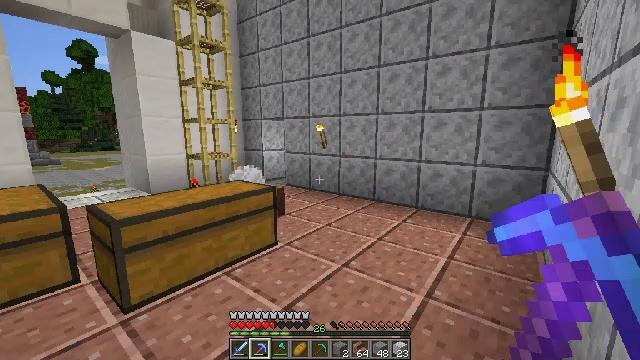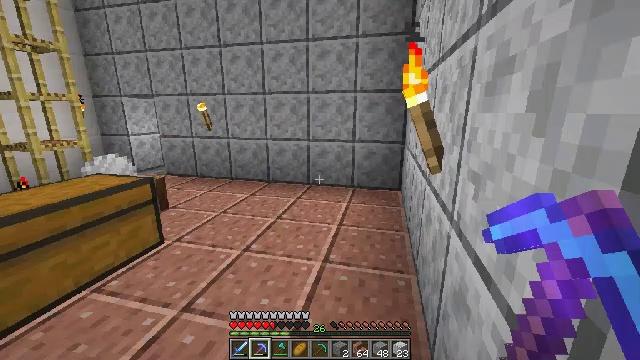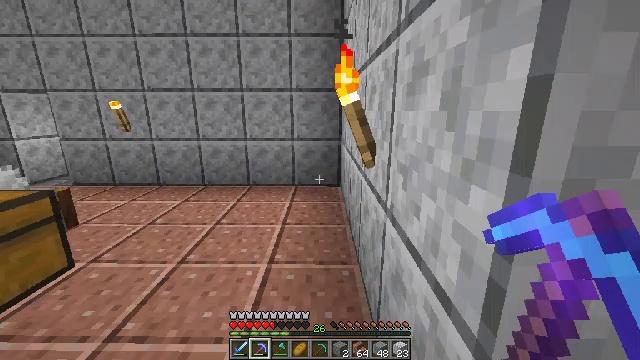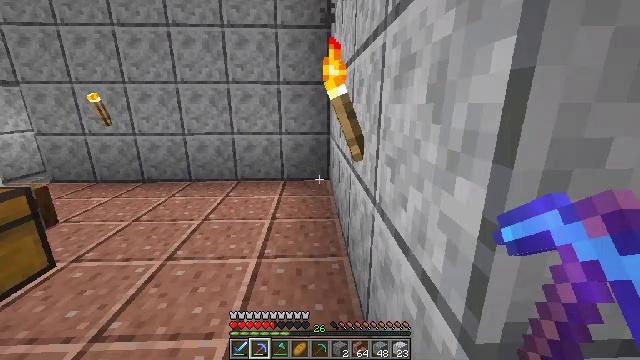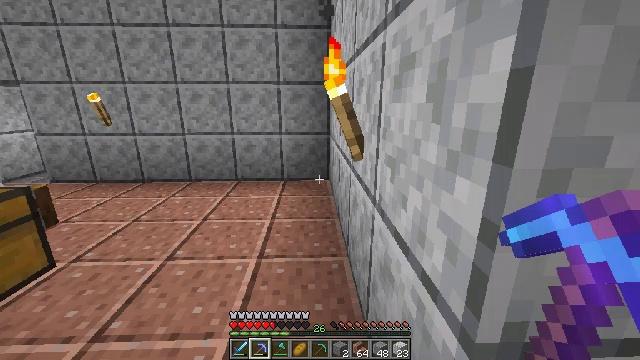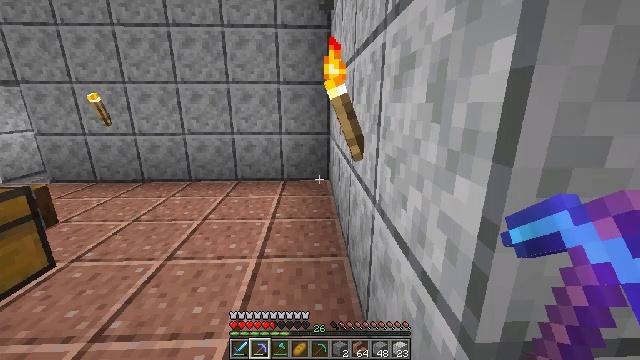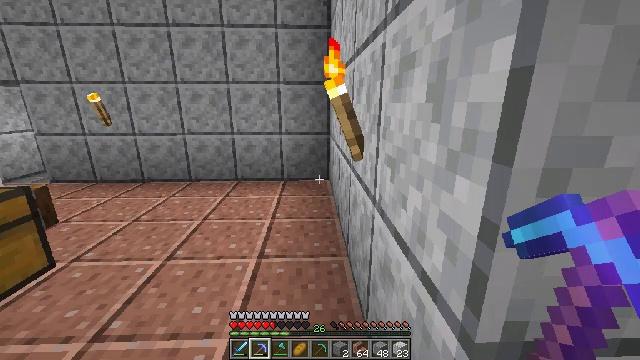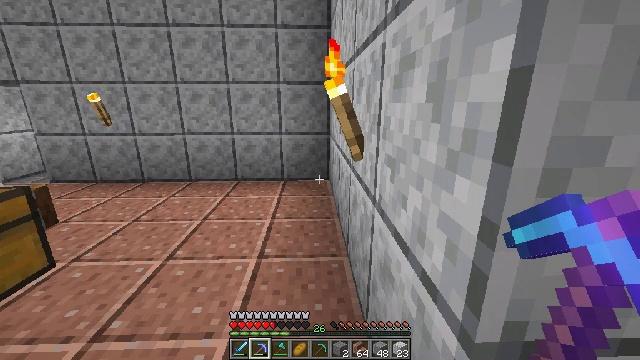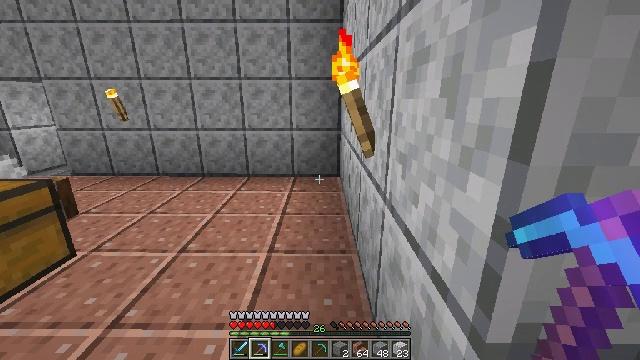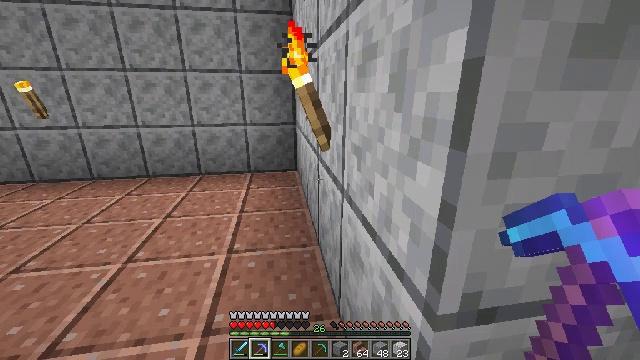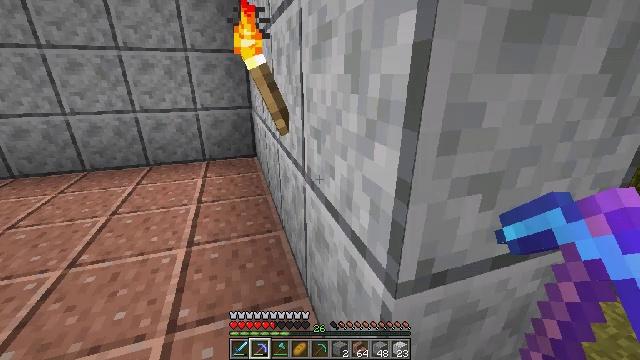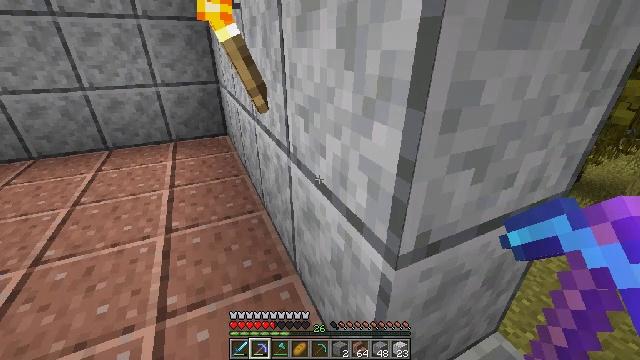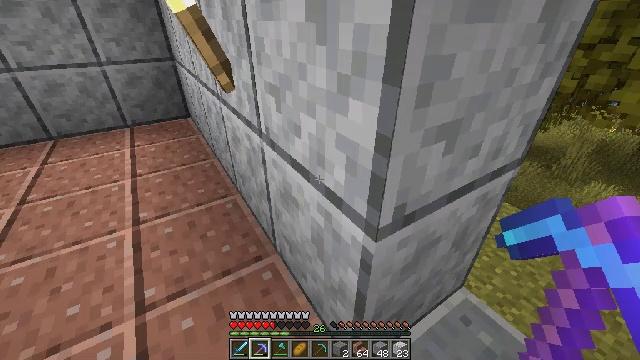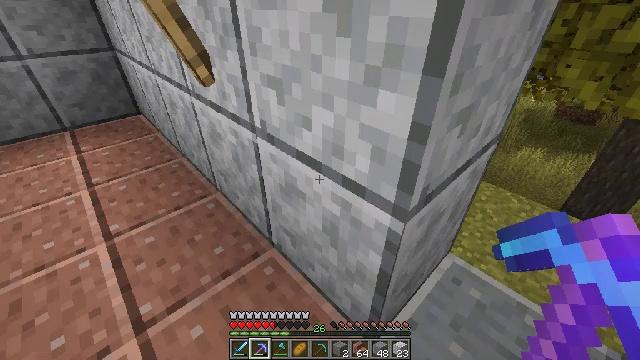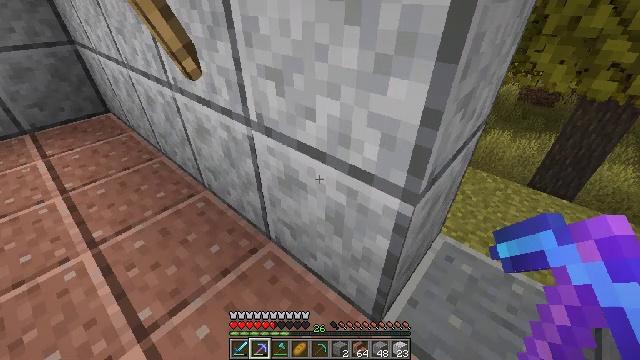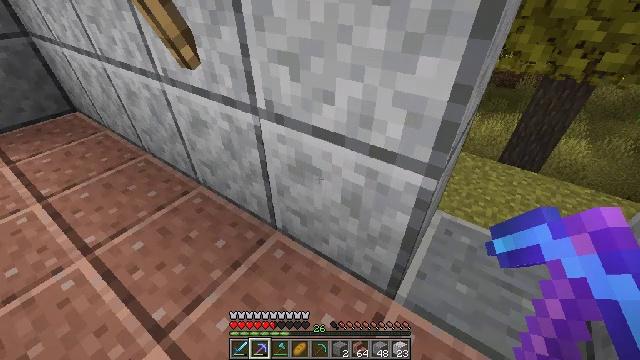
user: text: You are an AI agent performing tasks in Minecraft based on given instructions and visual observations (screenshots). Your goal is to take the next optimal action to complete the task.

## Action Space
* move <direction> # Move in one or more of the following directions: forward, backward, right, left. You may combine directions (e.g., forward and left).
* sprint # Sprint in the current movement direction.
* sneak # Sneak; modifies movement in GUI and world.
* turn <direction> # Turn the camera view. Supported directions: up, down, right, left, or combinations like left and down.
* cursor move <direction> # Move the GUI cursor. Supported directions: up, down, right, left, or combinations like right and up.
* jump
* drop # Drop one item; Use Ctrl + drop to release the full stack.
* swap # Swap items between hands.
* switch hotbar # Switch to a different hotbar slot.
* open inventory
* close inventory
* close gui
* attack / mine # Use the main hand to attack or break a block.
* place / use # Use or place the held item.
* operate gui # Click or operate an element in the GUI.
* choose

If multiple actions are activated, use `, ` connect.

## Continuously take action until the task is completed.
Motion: motion action
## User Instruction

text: Gather polished diorite from a structure.
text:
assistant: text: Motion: turn right and down
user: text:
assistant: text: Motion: turn right
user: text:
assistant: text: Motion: turn right and down
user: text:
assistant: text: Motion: no_op
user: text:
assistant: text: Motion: no_op
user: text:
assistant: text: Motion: no_op
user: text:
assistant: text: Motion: no_op
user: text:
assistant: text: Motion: turn left
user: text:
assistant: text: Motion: turn right and down
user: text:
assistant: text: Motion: turn right and down
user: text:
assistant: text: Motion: move left, turn right and down
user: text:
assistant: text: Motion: move left, turn right and down
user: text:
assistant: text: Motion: move left, turn right and down
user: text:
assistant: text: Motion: move left, turn right and down
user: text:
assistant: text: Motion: move left, turn right and down
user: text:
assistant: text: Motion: move left, turn right and down
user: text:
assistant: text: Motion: move left, turn right
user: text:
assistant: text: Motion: move left, turn right
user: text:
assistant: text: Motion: move left, turn right
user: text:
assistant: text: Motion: move left, turn right and up
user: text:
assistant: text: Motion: move left, turn right
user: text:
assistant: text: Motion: move left
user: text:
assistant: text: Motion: turn right and up
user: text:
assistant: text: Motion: turn right and up
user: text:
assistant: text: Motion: no_op
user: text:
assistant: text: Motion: move back
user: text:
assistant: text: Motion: move back
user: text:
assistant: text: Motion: move back
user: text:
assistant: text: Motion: move back
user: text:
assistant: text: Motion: move back